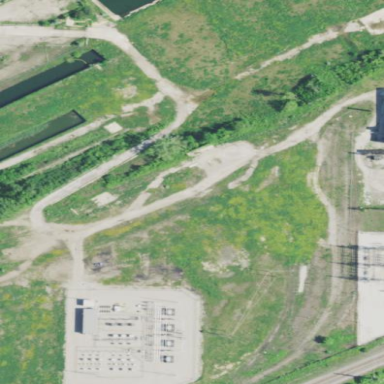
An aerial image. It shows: Brownfield area.